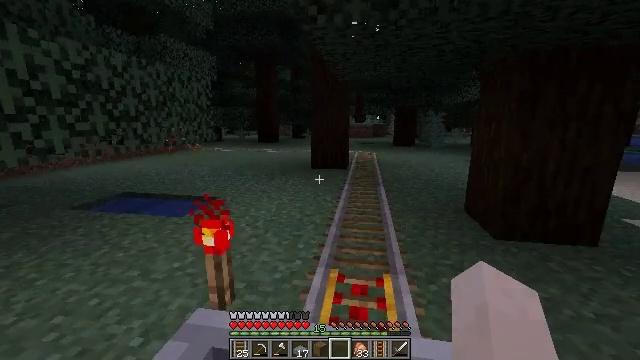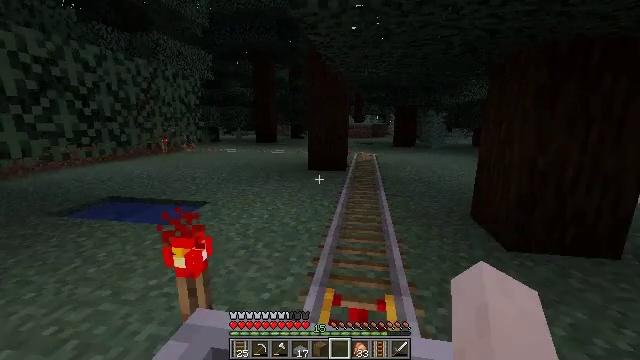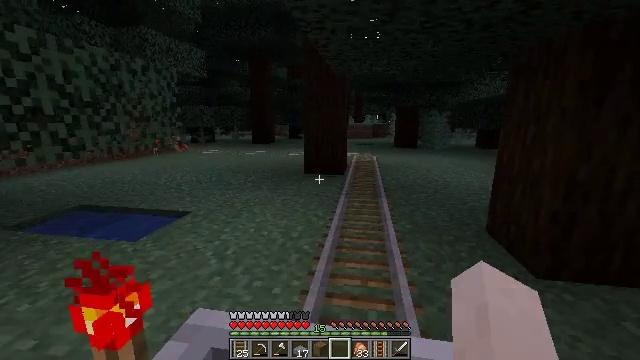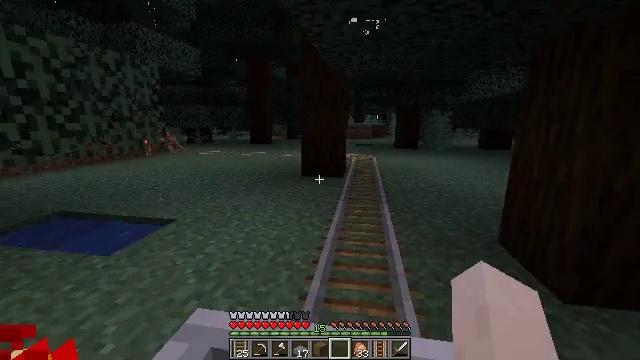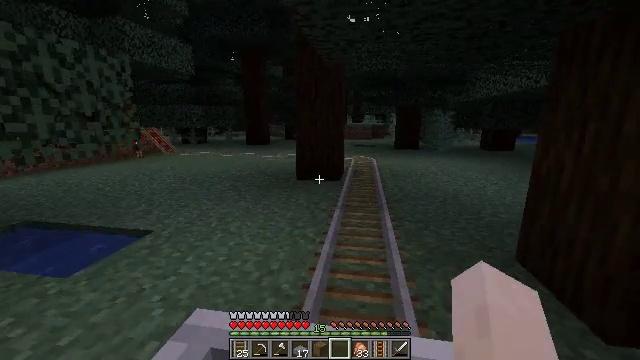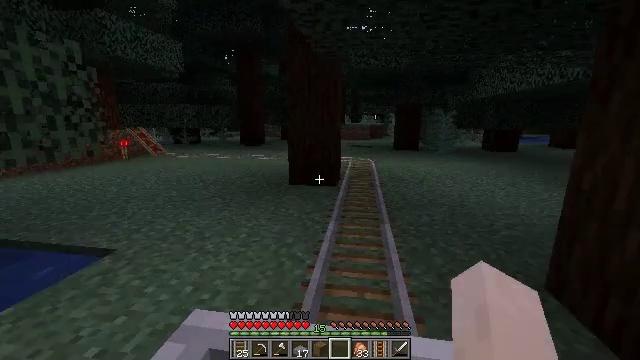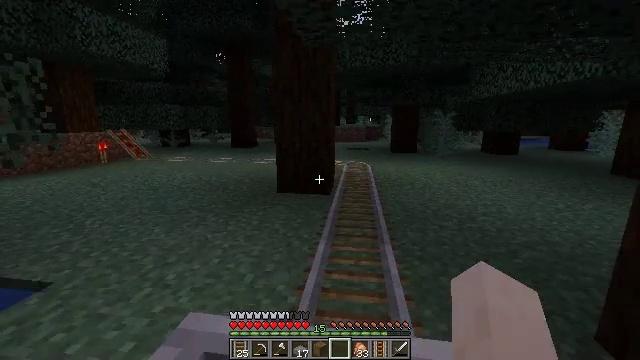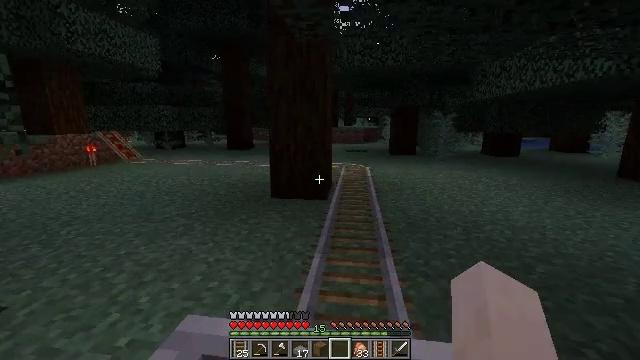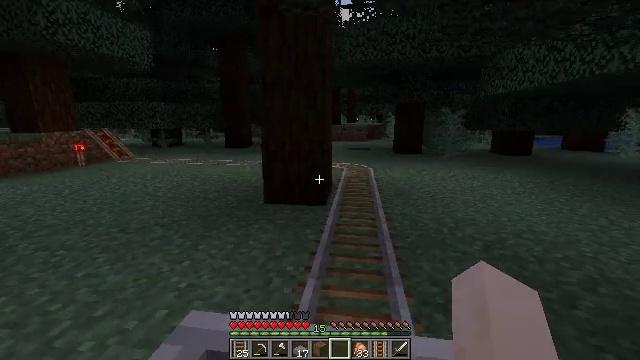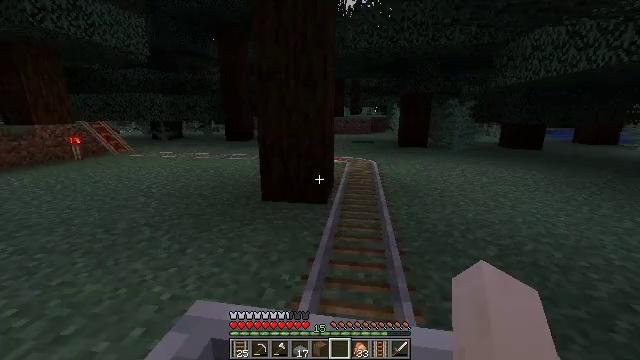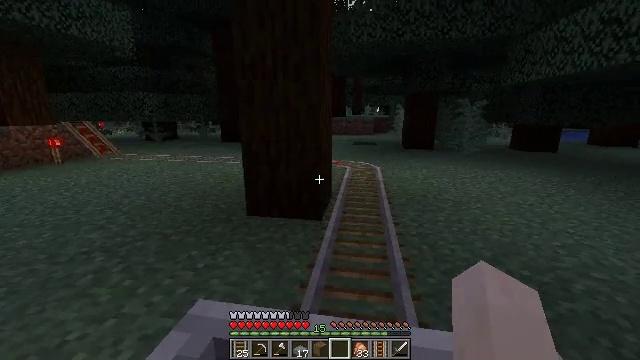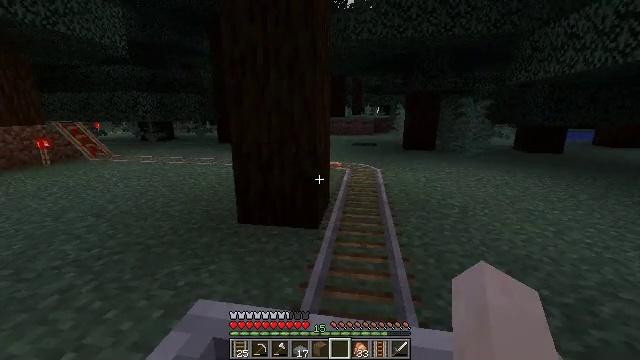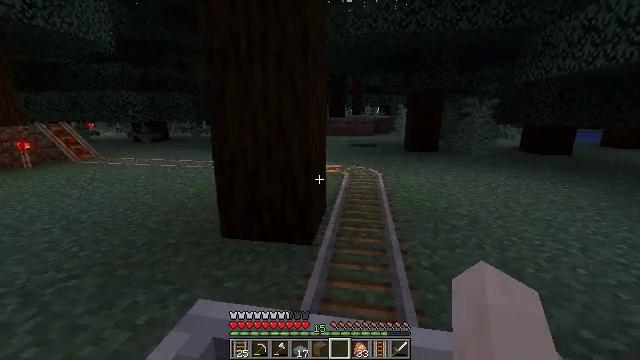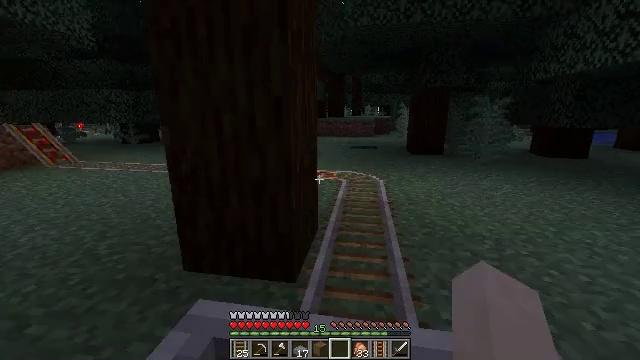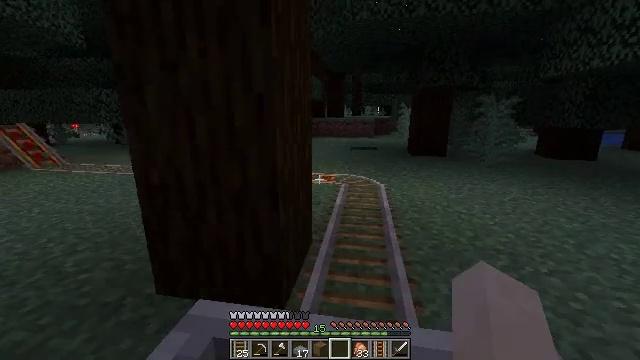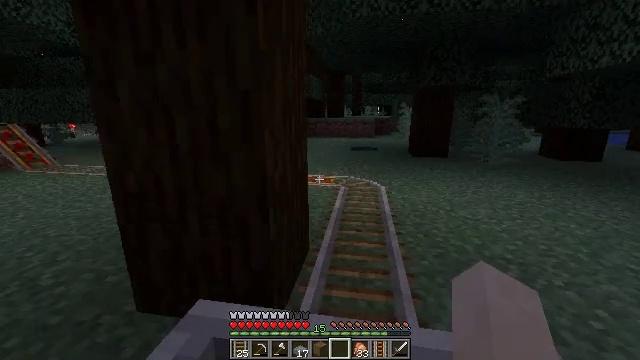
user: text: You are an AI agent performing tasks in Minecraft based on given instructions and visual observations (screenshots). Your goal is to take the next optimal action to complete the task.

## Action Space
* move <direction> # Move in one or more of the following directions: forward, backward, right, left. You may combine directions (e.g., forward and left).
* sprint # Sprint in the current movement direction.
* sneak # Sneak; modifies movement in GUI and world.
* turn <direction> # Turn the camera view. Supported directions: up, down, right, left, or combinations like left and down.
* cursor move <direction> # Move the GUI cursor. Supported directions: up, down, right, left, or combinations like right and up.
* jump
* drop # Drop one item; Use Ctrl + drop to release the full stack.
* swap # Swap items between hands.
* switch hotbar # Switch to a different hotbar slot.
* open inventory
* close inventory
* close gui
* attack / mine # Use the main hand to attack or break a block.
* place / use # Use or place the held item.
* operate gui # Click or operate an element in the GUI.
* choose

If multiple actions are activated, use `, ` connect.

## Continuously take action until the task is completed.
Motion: motion action
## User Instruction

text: Mine the rail.
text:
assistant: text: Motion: no_op
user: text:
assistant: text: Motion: no_op
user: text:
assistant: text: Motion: no_op
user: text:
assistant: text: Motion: no_op
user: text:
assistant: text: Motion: no_op
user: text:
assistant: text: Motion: no_op
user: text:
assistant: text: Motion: no_op
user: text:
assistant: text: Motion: turn left
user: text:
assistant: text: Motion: turn down
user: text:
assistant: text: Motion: no_op
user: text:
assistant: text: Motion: no_op
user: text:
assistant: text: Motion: no_op
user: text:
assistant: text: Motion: no_op
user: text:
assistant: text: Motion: no_op
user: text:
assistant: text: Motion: no_op
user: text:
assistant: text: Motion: no_op
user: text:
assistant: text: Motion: turn right
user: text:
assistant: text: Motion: no_op
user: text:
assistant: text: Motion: turn left and up
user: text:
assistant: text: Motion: turn left and up
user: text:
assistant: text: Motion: turn left and up
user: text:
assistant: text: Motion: turn left and up
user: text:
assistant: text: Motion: turn left and up
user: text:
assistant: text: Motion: turn left and up
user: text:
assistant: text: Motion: turn left and up
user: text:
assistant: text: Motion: turn left and up
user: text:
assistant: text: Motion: turn left
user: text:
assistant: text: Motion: no_op
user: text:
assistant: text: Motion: turn left
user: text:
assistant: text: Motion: no_op